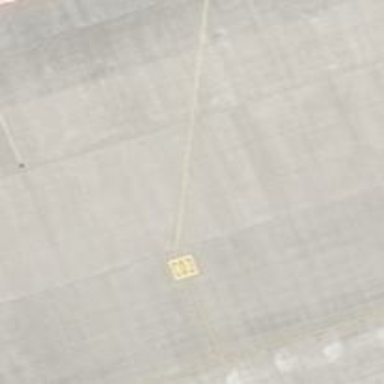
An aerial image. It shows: Parking position at the airport on concrete surface.